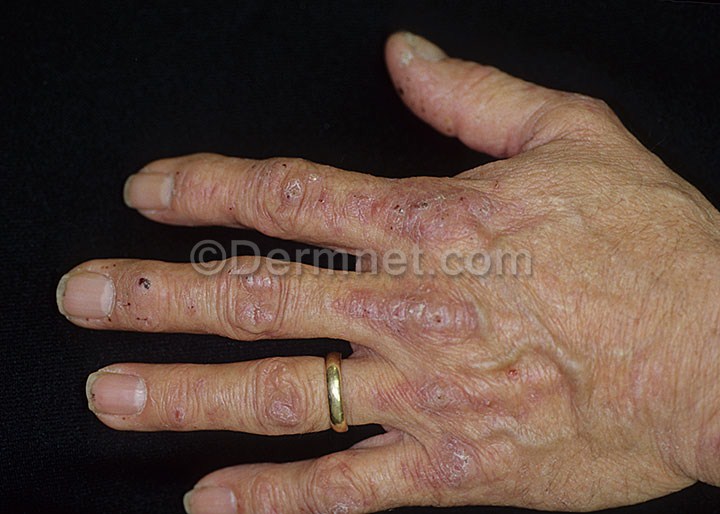
Disease: Vasculitis Photos